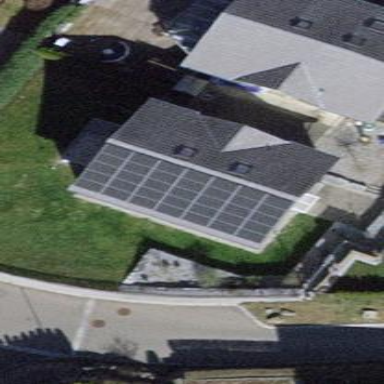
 consisting of solar photovoltaic panels."